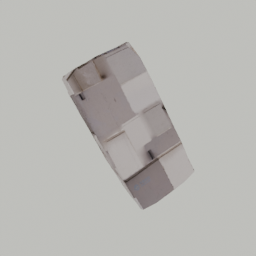
Label: architecture